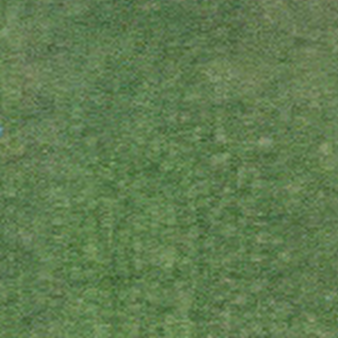
Label: other